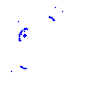
Particle: kaon